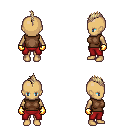
a pixel art fantasy rpg character, female body template, human, tanned skin, brown sleeveless shirt, red pants, white blonde mohawk hairstyle, gold gloves, four views (front, back, left, right), 2x2 character sprite sheet, small pixel art, hard edges, no anti-aliasing